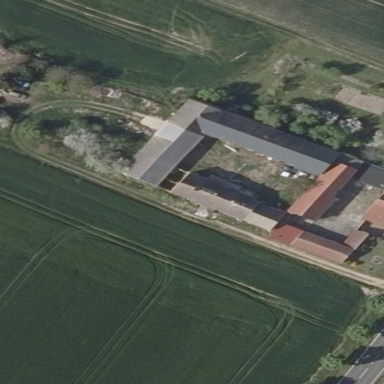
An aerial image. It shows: Farmyard area.